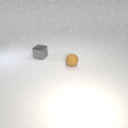
small gray metal cube behind small brown rubber sphere